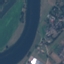
Land use / land cover: River